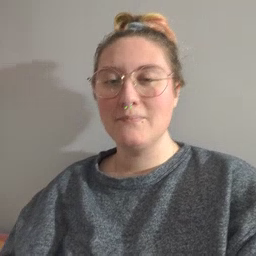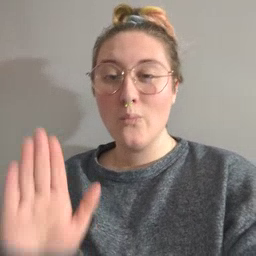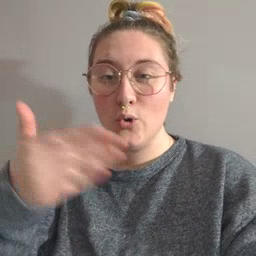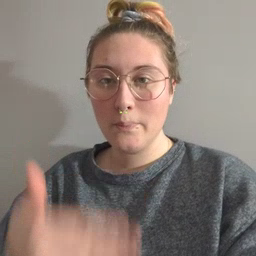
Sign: room